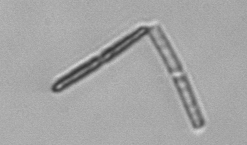
Label: Thalassionema